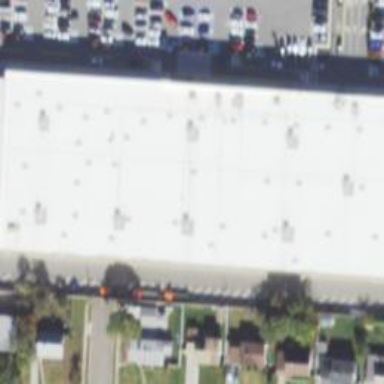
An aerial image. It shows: Retail building.